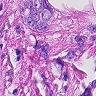
Metastatic tissue present: yes